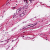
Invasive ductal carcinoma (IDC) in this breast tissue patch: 0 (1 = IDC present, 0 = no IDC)